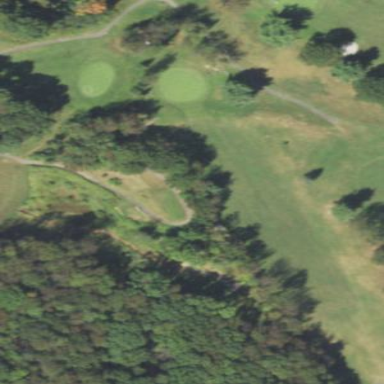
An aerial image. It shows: Golf fairway surrounded by grass.